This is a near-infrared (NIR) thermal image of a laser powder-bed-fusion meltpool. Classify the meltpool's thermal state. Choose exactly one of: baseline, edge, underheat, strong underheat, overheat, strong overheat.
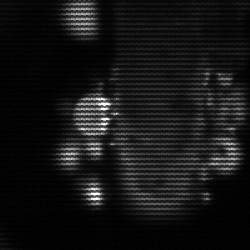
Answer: strong underheat